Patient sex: M
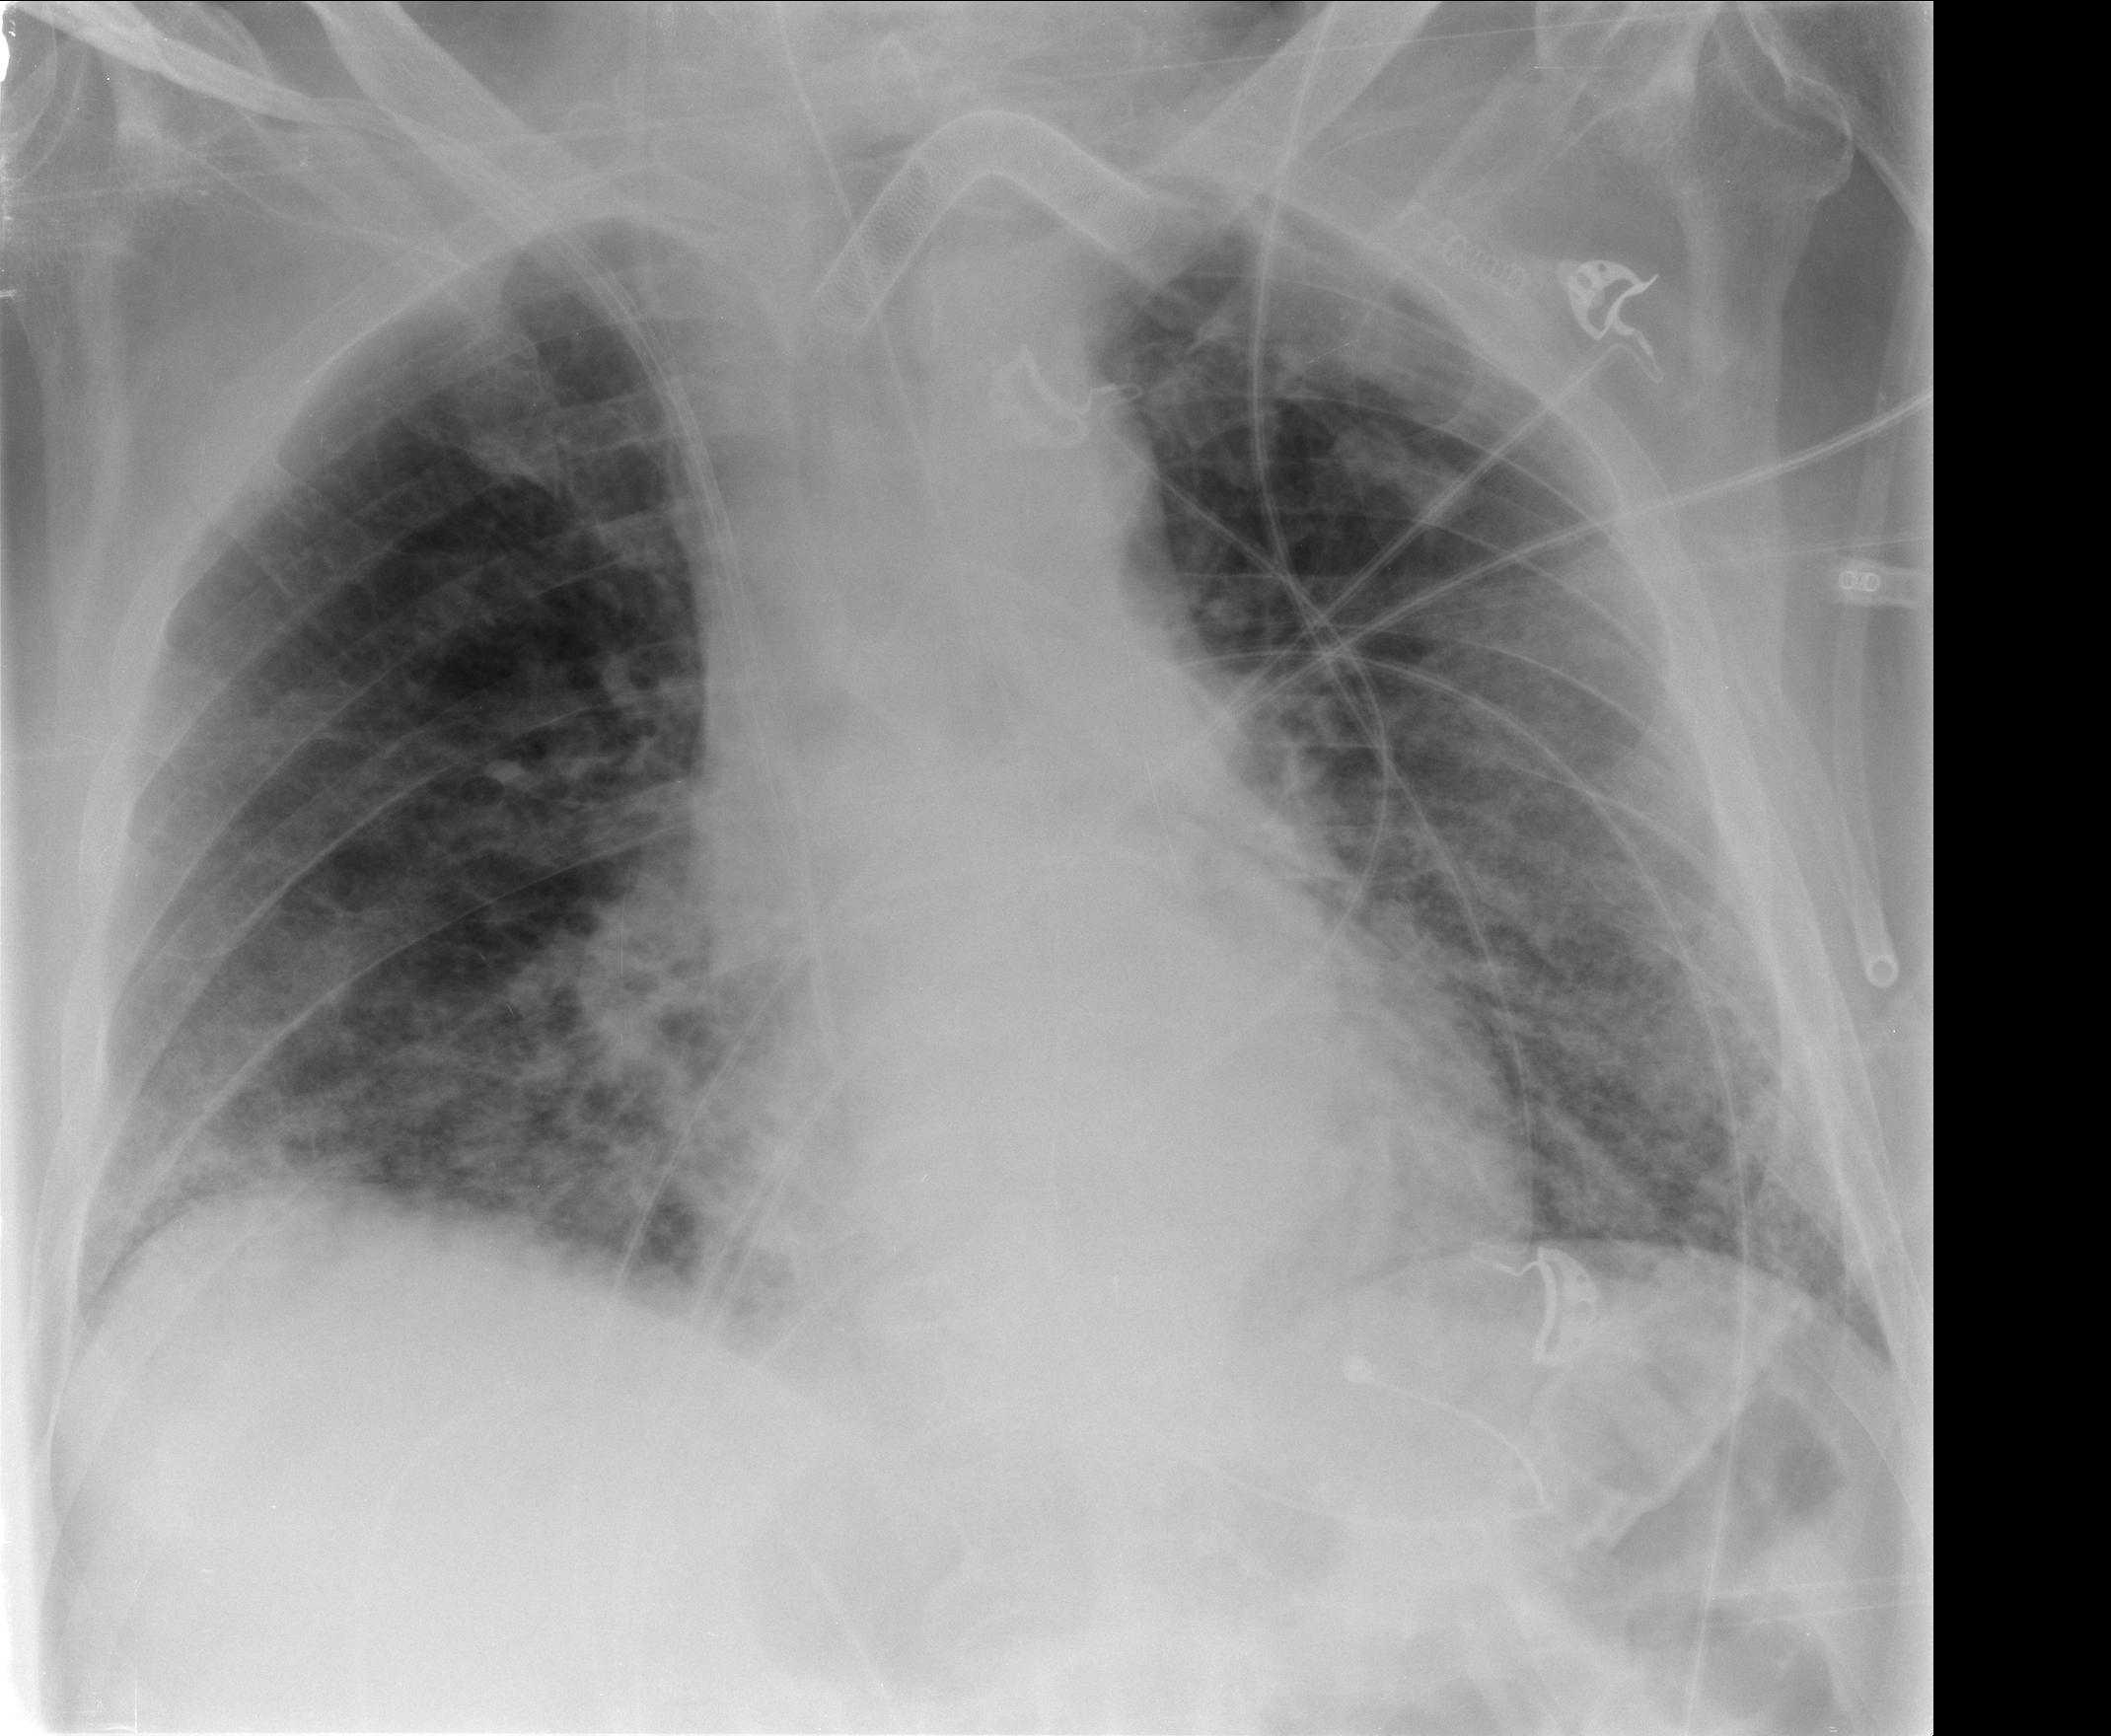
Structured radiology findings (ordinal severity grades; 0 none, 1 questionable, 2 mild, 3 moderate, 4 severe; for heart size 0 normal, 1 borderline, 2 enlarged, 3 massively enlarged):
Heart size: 0
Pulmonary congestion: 2
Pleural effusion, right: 1
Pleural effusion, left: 0
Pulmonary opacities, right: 3
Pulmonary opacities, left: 3
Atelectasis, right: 2
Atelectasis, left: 2